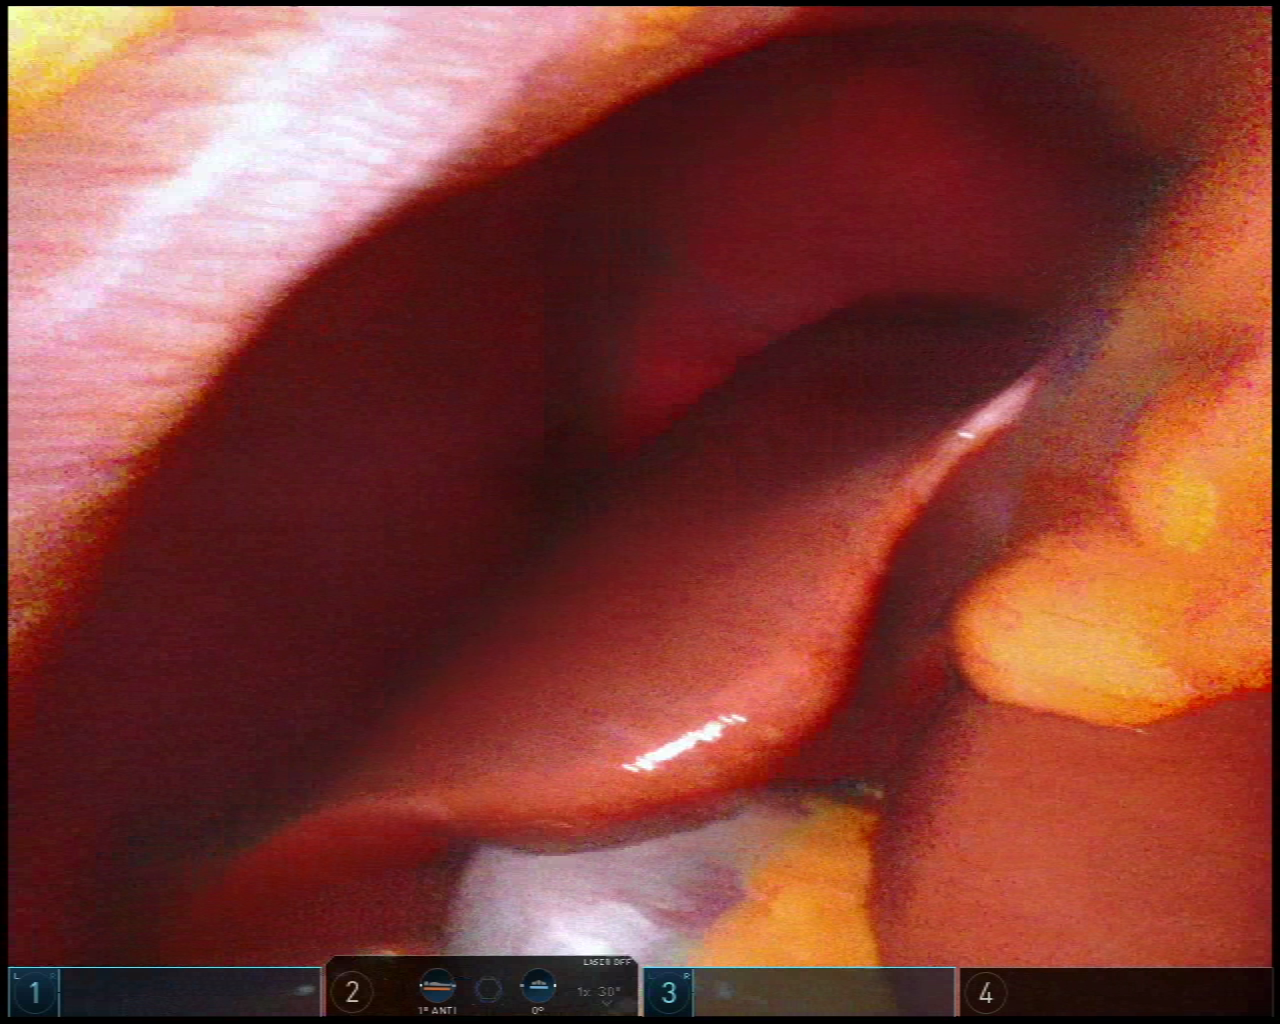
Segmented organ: liver
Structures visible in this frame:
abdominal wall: yes
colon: no
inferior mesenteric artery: no
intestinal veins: no
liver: yes
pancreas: no
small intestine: no
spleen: no
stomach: no
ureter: no
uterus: no
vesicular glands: no